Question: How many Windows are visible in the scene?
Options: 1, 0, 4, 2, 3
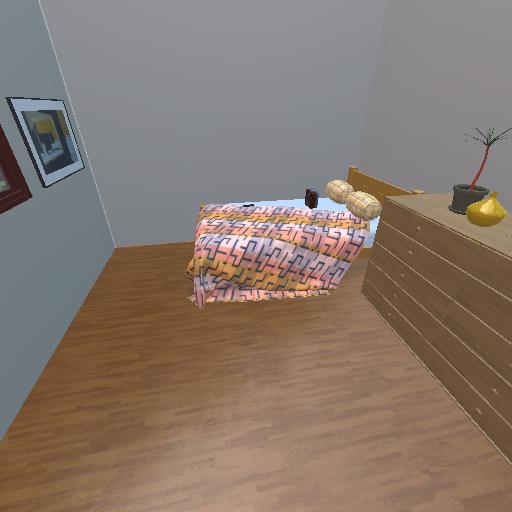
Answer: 1